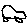
Label: car